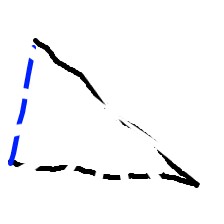
Shape: triangle